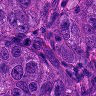
Metastatic tissue present: yes